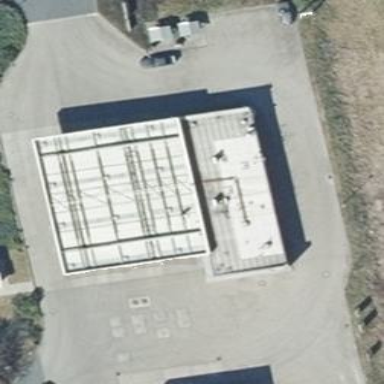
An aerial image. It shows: Commercial building with fuel kiosk that offers CNG. There is also toll point nearby.